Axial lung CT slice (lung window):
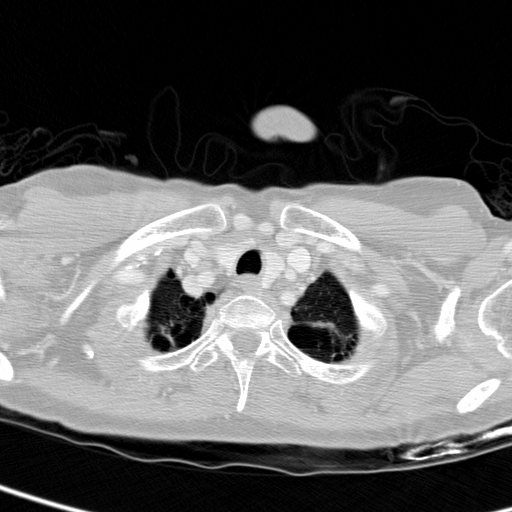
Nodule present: no